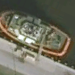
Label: Towing_vessel